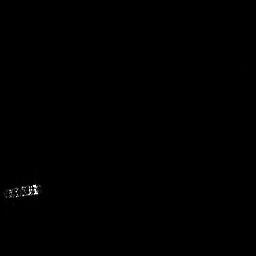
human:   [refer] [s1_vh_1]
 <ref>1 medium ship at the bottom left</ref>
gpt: <box>[[0, 70, 16, 77, 0]]</box>